Question: I'm brand new to XML and XSLT, so any guidance is deeply appreciated. I am unable to resolve my issue through researching on my own.
I am using the Enhanced Query Export extension for VSTS. This allows you to write an XML document to export your work items in a format of your desire.
I'd like my output to group work items by their work item type, and give these grouped work types specific headers. For example:
Bugs we've fixed
'''
TITLE TYPE DESCRIPTION
B1 Bug B1info
B2 Bug B2info
B3 Bug B3info
'''
...
Improvements we've made to the current features.
'''
TITLE TYPE DESCRIPTION
I1 Backlog I1info
I2 Backlog I2info
I3 Backlog I3info
'''
...
Here's an image of what my output looks like with my current code.

'''
<?xml version="1.0" encoding="UTF-8"?>
<xsl:stylesheet version="1.0" xmlns:xsl="http://www.w3.org/1999/XSL/Transform">
<xsl:output method="html" indent="yes"/>
<xsl:key name="workitem" match="//workitem" use="System.WorkItemType" />
<xsl:template match="//workitem">
<html>
<body>
<table border="1">
<tr bgcolor="#9acd32">
<th>Title</th>
<th>Type</th>
<th>Description</th>
</tr>
<xsl:for-each select="key('workitem',System.WorkItemType)">
<xsl:choose>
<xsl:when test="System.WorkItemType = 'Bug' ">
<h1>Fixes</h1>
<h2>Bugs we've fixed.</h2>
<tr>
<td><xsl:value-of select="System.Title"/></td>
<td><xsl:value-of select="System.WorkItemType"/></td>
<td><xsl:value-of select="System.Description"/></td>
</tr>
</xsl:when>
<xsl:when test="System.WorkItemType = 'Product Backlog Item' ">
<h1>Improvements</h1>
<h2>Improvements we've made to existing functionality.</h2>
<tr>
<td><xsl:value-of select="System.Title"/></td>
<td><xsl:value-of select="System.WorkItemType"/></td>
<td><xsl:value-of select="System.Description"/></td>
</tr>
</xsl:when>
</xsl:choose>
</xsl:for-each>
</table>
</body>
</html>
<xsl:apply-templates select="workitem" />
</xsl:template>
</xsl:stylesheet>
'''
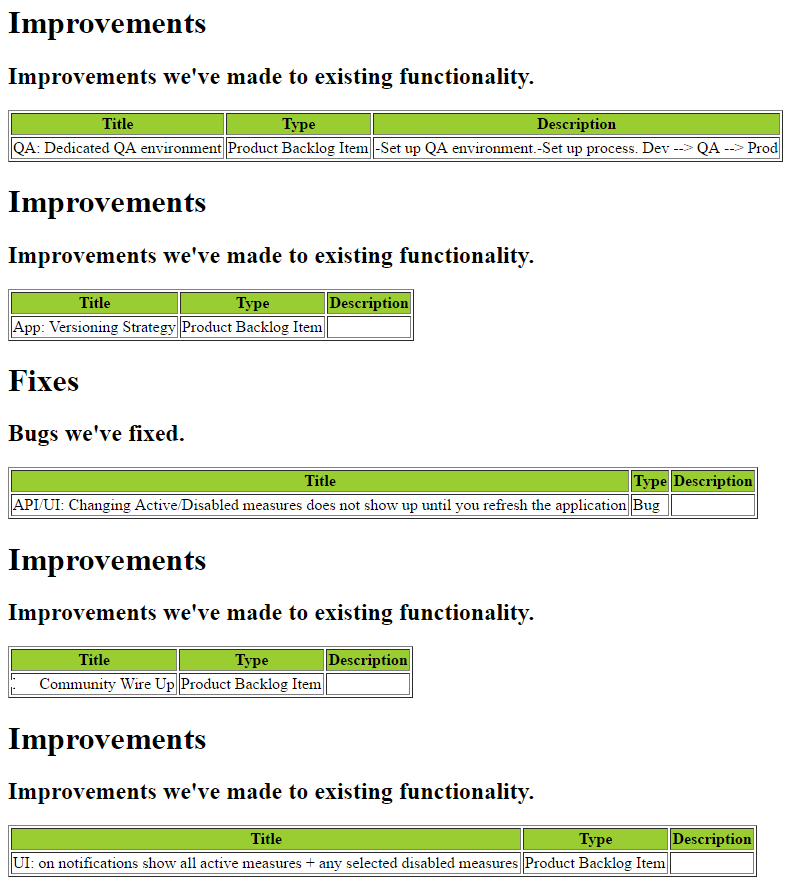
Answer: Thanks, folks, for your comments and suggestions. I looked up Muenchian grouping as suggested by /u/tim-c and this was the solution I was looking for. I am grateful for everyone's hints to help this newbie! The code now works when formatted as follows (I've since added some additional formatting):
'''
<?xml version="1.0" encoding="UTF-8"?>
<xsl:stylesheet version="1.0" xmlns:xsl="http://www.w3.org/1999/XSL/Transform">
<xsl:output method="html" indent="yes"/>
<xsl:key name="wit" match="//workitem" use="System.WorkItemType" />
<xsl:template match="/*">
<html>
<div style="width:600px; margin: 0 auto; margin-top:40px">
<span class="title">What's New in</span>
<img class="logo" src="images/app_name.svg" width="252" height="40" alt="" />
<div class="body_copy">Unlike traditional dashboards or IT tools, Leading Wisely is a self-service, flexible tool that is not IT dependent, enabling users to set and monitor their choice of measure and alerts themselves.</div>
<xsl:for-each select="//workitem
[generate-id() = generate-id(key('wit', System.WorkItemType)[1])]">
<xsl:sort select="System.WorkItemType" />
<h1>
<xsl:value-of select="System.WorkItemType" />
</h1>
<xsl:for-each select="key('wit', System.WorkItemType)">
<xsl:sort select="System.Title" />
<h3>
<xsl:value-of select="System.Title" />
</h3>
<xsl:value-of select="System.Description" />
</xsl:for-each>
</xsl:for-each>
</div>
</html>
</xsl:template>
</xsl:stylesheet>
'''